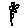
Label: flower